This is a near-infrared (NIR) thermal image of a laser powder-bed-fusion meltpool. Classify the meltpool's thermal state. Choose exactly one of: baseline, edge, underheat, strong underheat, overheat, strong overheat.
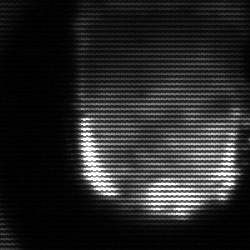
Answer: baseline